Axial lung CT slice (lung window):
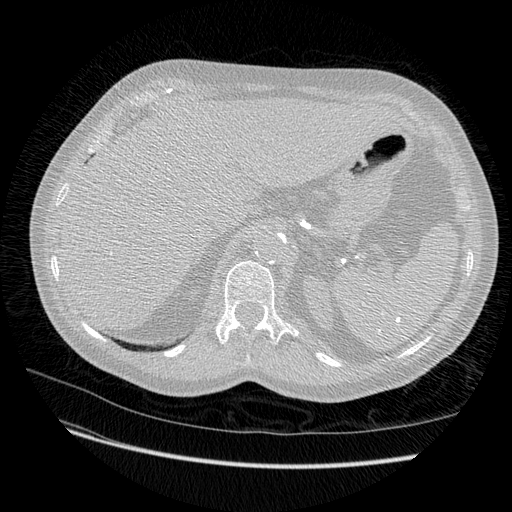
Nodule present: no